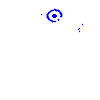
Particle: proton